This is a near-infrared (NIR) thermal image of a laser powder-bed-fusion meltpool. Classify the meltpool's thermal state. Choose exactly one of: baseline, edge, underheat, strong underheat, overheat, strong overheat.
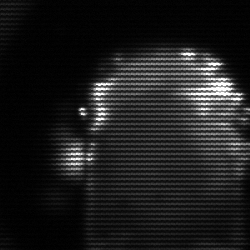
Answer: baseline